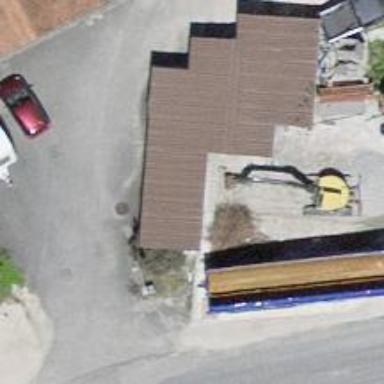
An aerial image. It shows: Garage.